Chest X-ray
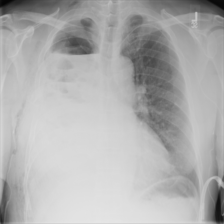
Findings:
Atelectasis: negative
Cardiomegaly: negative
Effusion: negative
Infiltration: negative
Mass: negative
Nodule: negative
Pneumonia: negative
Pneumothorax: negative
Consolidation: negative
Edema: negative
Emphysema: positive
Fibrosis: negative
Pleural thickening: negative
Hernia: negative